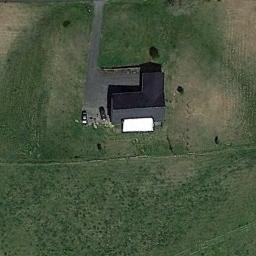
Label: sparse_residential